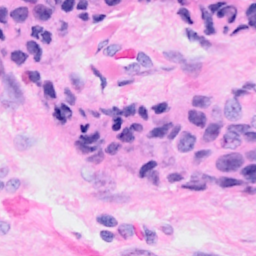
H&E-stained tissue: Breast